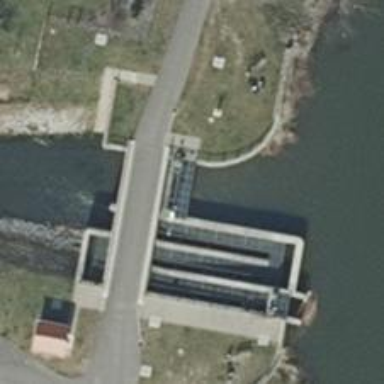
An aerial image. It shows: Lock gate on waterway.